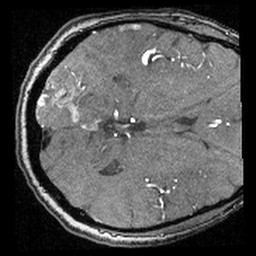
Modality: angio
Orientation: axial
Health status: ill
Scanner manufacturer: siemens
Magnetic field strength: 3 T
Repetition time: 0.022 s
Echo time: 0.00386 s